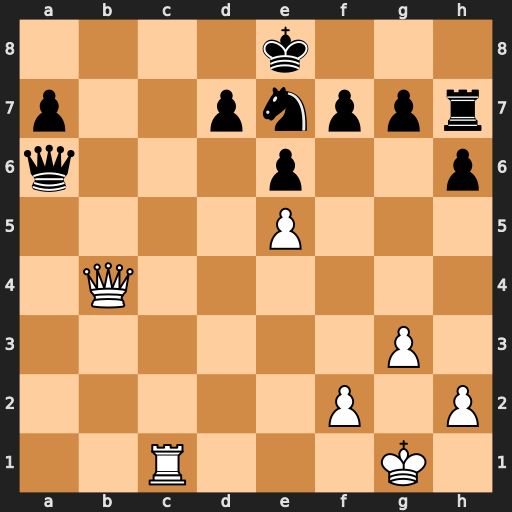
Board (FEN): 4k3/p2pnppr/q3p2p/4P3/1Q6/6P1/5P1P/2R3K1
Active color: w
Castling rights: -
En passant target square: -
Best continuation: Qb8+ Nc8 Rxc8+ Qxc8 Qxc8+